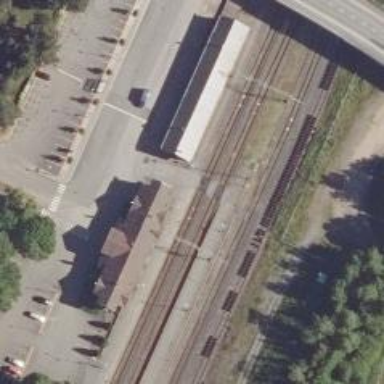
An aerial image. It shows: Platform edge at railway station.